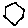
Label: hexagon